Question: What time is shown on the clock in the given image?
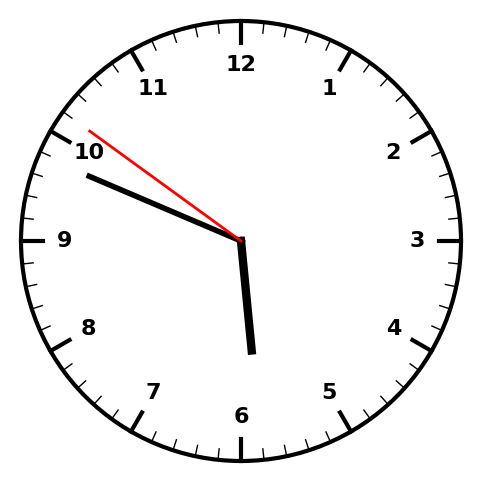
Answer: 05:48:51